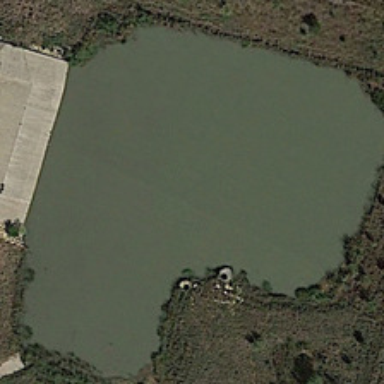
Some sparse green trees are around a pond with gray green water .